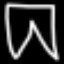
Label: pants